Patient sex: F
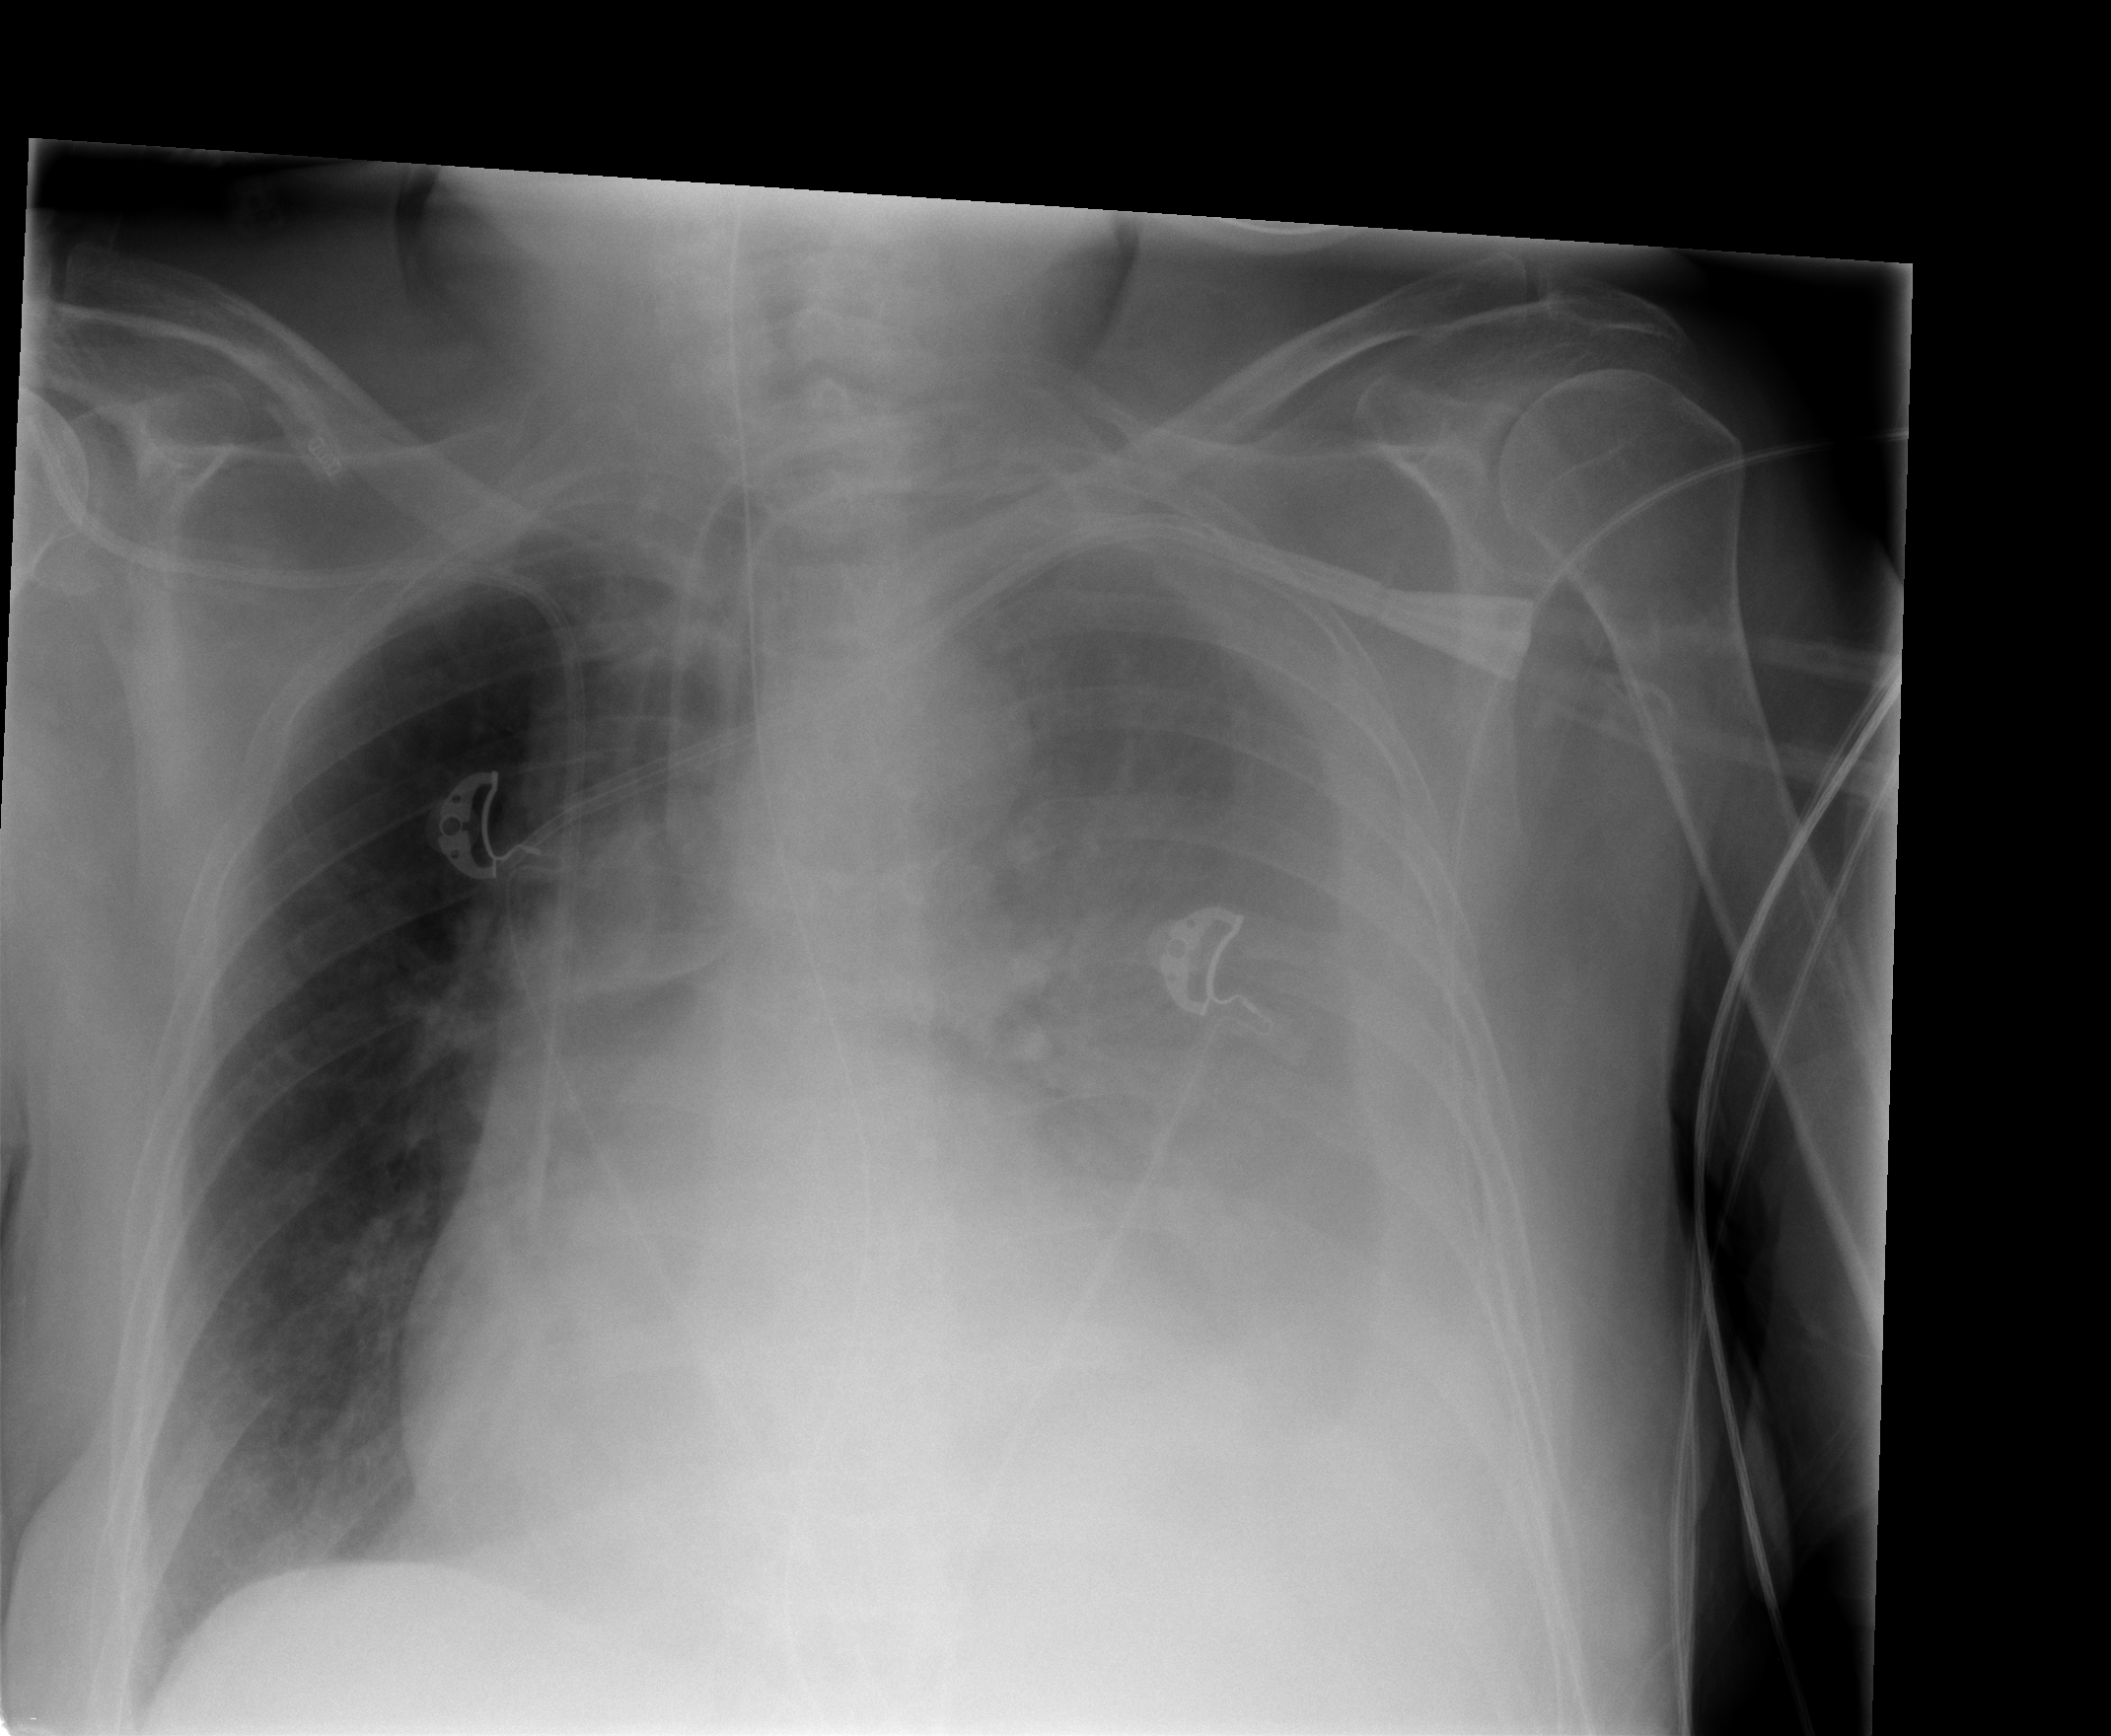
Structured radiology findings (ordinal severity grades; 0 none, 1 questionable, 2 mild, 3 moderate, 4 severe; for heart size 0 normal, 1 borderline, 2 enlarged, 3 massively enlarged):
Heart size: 1
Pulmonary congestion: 0
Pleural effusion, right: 0
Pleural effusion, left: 3
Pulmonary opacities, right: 0
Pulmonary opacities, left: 0
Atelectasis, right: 0
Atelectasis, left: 3